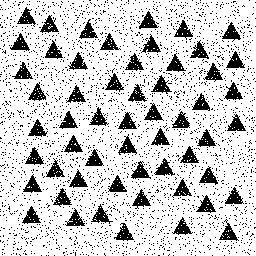
Squares: 0
Triangles: 56
Stars: 0
Total shapes: 56